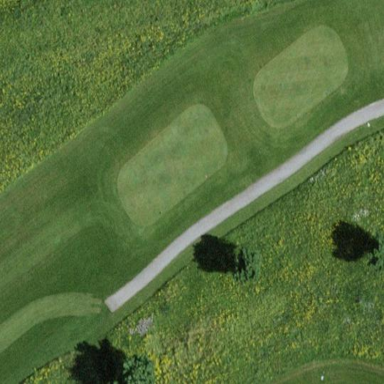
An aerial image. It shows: Golf tee.